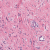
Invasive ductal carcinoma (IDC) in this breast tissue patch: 0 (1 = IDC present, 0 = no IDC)